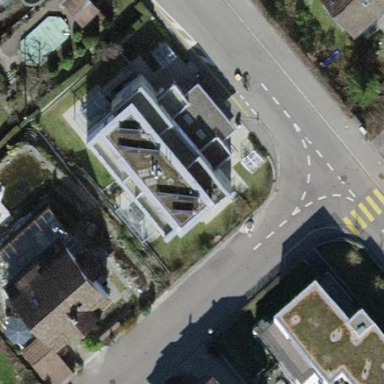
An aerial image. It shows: Building with flat roof.